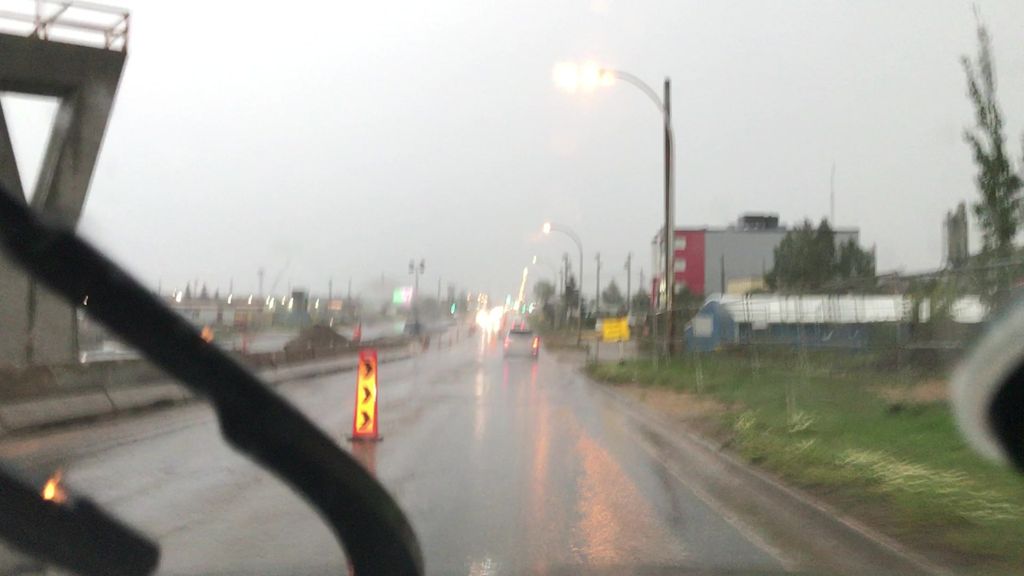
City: edmonton